Часть A. Отверстие На круглое отверстие радиуса $R_0$ в непрозрачной плоскости падает плоская монохроматическая волна с длиной волны $\lambda$ интенсивности $I_0$ параллельно оси отверстия. За плоскостью находится экран на расстоянии $L$. Считайте, что $\frac{ \sqrt{\lambda L}}{R_0} \gtrsim 1$.
Оцените радиус пятна $R$ на экране.
Оцените интенсивность $I$ в центре пятна.
Часть B. Обычная линза На линзу диаметра $D$ и фокусного расстояния $F$ падает плоская монохроматическая волна с длиной волны $\lambda$ интенсивности $I_0$ параллельно оси линзы.
Оцените минимальный достижимый радиус пятна $R_{\text{min}}$ при варьировании радиуса отверстия.
Оцените диаметр $D_F$ пятна в фокусе линзы.
Оцените интенсивность $I_F$ в фокусе линзы из энергетических соображений.
Часть С.  Уже не очень линза На идеальное параболическое зеркало параметра параболы $p$ и диаметра $D$ падает плоская монохроматическая волна с длиной волны $\lambda$ и интенсивностью $I_0$ параллельно оси зеркала. Данная
Теперь посчитайте ответ для интенсивности $I_F$ в фокусе линзы точно. Сравните с предыдущим пунктом.
Найдите фокусное $F$ расстояние зеркала.
Оцените интенсивность $I$ в фокусе зекрала.
Часть D. Почти как линза На идеальное сферическое зеркало радиусом $R = 1 м$ и диаметром $D$ посветили пучком лучей с длиной волны $\lambda = 800$ нм и с интенсивностью $I_0$ параллельно оси зеркала.
Во сколько раз изменится это значение при уменьшении длины волны в два раза?
Найдите фокусное расстояние $F$ зеркала.
Оцените размер пятна $d$ в фокальной плоскости зеркала, для двух диаметров зеркала: $D_1 = 1~см$, $D_2 = 15~см$.
Для этих двух диаметров зеркал ($D_1 = 1~см$, $D_2 = 15~см$) оцените интенсивность в фокусе.
Часть E.  Вообще не линза На дифракционную решетку с периодом $d$ и шириной щели $a$ падает нормально плоская волна. Длина волны $\lambda = d/100$, интенсивность плоской волны $I_S$. Далее под интенсивностью максимума следует понимать интенсивность плоской волны, распространяющейся в направлении максимума с номером $h$.
Как найденные в прошлом пункте интенсивности в фокусе зависят от длины волны $\lambda$?
Определите интенсивность нулевого максимума $I_0$. Выразите ответ в общем виде через $d$ и $a$. Укажите ответ для $d=3a$.
Определите интенсивность $I_h$ максимума с номером $h$. Выразите ответ в общем виде через $d$ и $a$. Укажите ответ для $d=3a$.
Какая доля энергии $\beta$ попадает во все максимумы на экране, кроме нулевого $(h≠0)$? Вычислите ответ для $d=3a$.
Какая доля энергии $\gamma$ поглощается не пропускающей частью дифракционной решеткой? Вычислите ответ для $d=3a$.
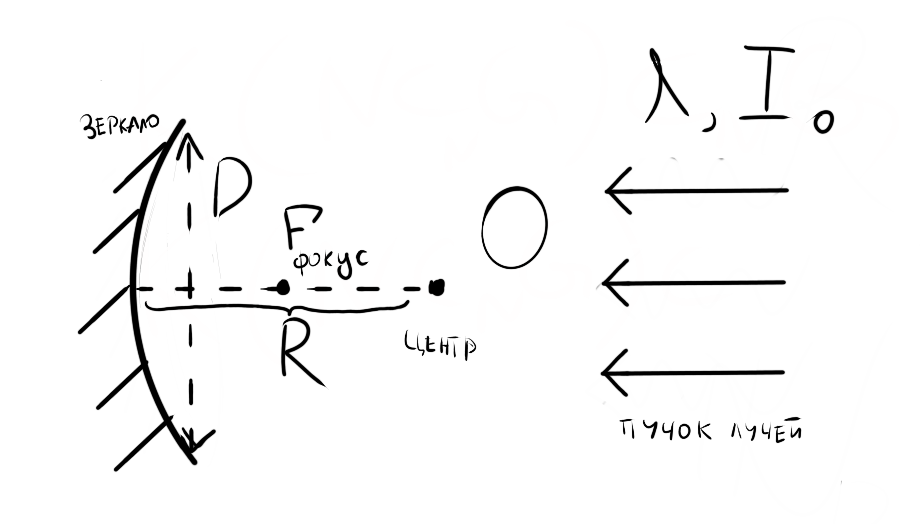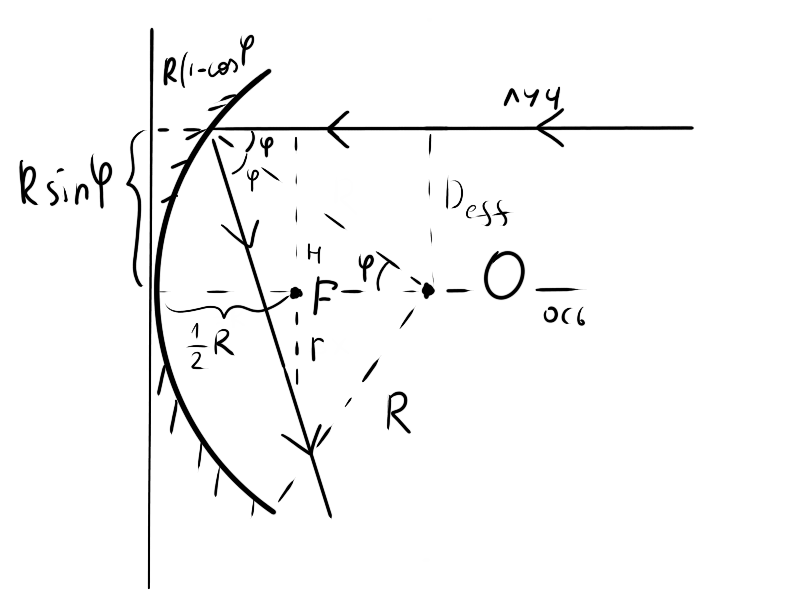
Оцените радиус пятна $R$  на экране.
Решение: Как известно, при дифракции на отверстии лучи приближённо расходятся на $\theta = \frac{\lambda}{2R_0}$. Тогда размер пятна на экране $$R \approx R_0 + L \theta = R_0 \left(1 + \frac{L \lambda}{2R_0^2} \right)$$

Оцените интенсивность $I$ в центре пятна.
Решение: Из ЗСЭ получим $I_0 \pi R_0^2 \approx I \pi R^2$. Тогда ответ $$I = I_0 \frac{1}{ \left(1 + \frac{L \lambda}{2R_0^2} \right)^2}$$

Оцените минимальный достижимый радиус пятна $R_{\text{min}}$ при варьировании радиуса отверстия.
Решение: Продифференцировав выражение для размера пятна, получим, что $R_{\text{min}}$ соответствует $R_0 = \sqrt{L \lambda /2} $. Тогда ответ $$R_{\text{min}} \approx \sqrt{2 L\lambda}$$

Оцените диаметр $D_F$ пятна в фокусе линзы.
Решение: Лучи расходятся на угол $\theta$. Расстояние до фокуса $F$. Тогда диаметр пятна $$D_F \approx 2 \theta F = 2 \frac{F\lambda}{D}.$$ Здесь считаем, что радиус первого светлого пятна определяется первым минимумом. Можно считать, что радиус первого светлого пятна в два раза меньше, чем первый минимум.

Оцените интенсивность $I_F$ в фокусе линзы из энергетических соображений.
Решение: Запишем ЗСЭ: $$I_0 \frac{\pi}{4}D^2 = I \pi R^2 = I \pi \left(\frac{F\lambda}{D}\right)^2.$$ Тогда ответ: $$I \approx I_0 \frac{D^4}{4 F^2 \lambda^2}$$

Теперь посчитайте ответ для интенсивности $I_F$ в фокусе линзы точно. Сравните с предыдущим пунктом.
Решение: Точный ответ можно посчитать при помощи зон Френеля. Пусть интенсивности $I$ и $I_0$ соответствуют амплитудам $E$ и $E_0$ соответственно. Заметим, что фокус — такая точка, что лучи проходят одинаковые пути от внешней поверности линзы до него и, соответственно, прибывают туда в фазе. Если бы линзы не было, то из отверстия из-под линзы в фокусе было бы видно $m$ зон Френеля, $\frac{1}{4}D^2 = m \lambda F$. Тогда длина спирали Френеля равна $\pi m E_0 = \frac{\pi}{4}\frac{D^2}{\lambda F} E_0$. Заметим, что когда есть линза, все волновые фронты приходят в фокус в фазе и спираль "выпрямляется". Тогда $E = E_0 \frac{\pi}{4} \frac{D^2}{\lambda F}$ и ответ: $$I = I_0 \frac{\pi^2}{16}\frac{D^4}{F^2 \lambda^2}$$ Видно, что оценка в предыдущем пункте сходится с ответом.\\ Можно получить ответ, если показать, что при некой ширине ког в фокусе линзы будет наблюдаться большая интенсивность, чем на поверхности источника.

Найдите фокусное $F$ расстояние зеркала.
Решение: Уравнения параболы , при вращении которой образуется зеркало $ y^2 = 2px$. Как известно, парабола — ГМТ точек, равноудалённых от некой прямой и точки. Пусть фокусное расстояние $F$. Тогда расстояние от точки $(0, 0)$ до прямой тоже $F$. Рассмотрим точку параболы, $x$ - координата которой равна координате фокуса. Тогда она удалена на $2F$ от прямой и от фокуса. Получаем, что $4F^2 = 2 pF$ и ответ: $$F = \frac{1}{2}p$$.

Оцените интенсивность $I$ в фокусе зекрала.
Решение: Опять запишем ЗСЭ. Оценка углового расхождения аналогична $\theta \approx \frac{\lambda}{D}$. Тогда размер пятна в фокусе $R = F \theta = \frac{F \lambda}{D} = \frac{p \lambda}{D}$. Из ЗСЭ получаем: $$I \approx I_0 \frac{D^4}{p^2 \lambda^2}$$

Во сколько раз изменится это значение при уменьшении длины волны в два раза?
Решение: То есть, $I \sim \lambda^{-2}$. Тогда при уменьшении длины волны волны в два раза интенсивность увеличивается в 4 раза.

Найдите фокусное расстояние $F$ зеркала.
Решение: Посчитаем фокусное расстояние. Из чертежа ниже видно, что оно равно $\frac{1}{2} R$

Оцените размер пятна $d$ в фокальной плоскости зеркала, для двух диаметров зеркала: $D_1 = 1~см$, $D_2 = 15~см$.
Решение: Первый эффект: дифракционное размытие. Тогда радиус пятна $r_D = \frac{\lambda R}{2D}$. Второй эффект: аберрация. Из чертежа видно, что \begin{align*} H =&\; R \sin \varphi \\ H + r =&\; R \tan{2\varphi} \left(\frac{1}{2} - (1 - \cos \varphi)\right)\\ r =&\; R \tan{2\varphi} \left(\cos \varphi - \frac{1}{2}\right) - R \sin \varphi \\ r_A \approx&\; \frac{1}{2} \varphi^{3} R = \frac{1}{2} (D/R)^3 R = \frac{D^3}{2R^2}.\\ \end{align*} Для $D_1$ реализуется дифракция. Для $D_2$ аберрация. Надо посчитать.

Для  этих двух диаметров зеркал ($D_1 = 1~см$, $D_2 = 15~см$) оцените интенсивность в фокусе.
Решение: Для дифракции считаем как раньше через энергию: $$I \left( \frac{\lambda R}{2D} \right)^2 = I_0 \frac{D^2}{4} ,$$ $$I = I_0 \frac{D^4}{\lambda^2 R^2} .$$ Для аберрации посчитаем интенсивность в центре как отношение мощности к радиусу. Возъмём в центре диск радуса $r$, в этот диск попадают лучи из зеркала диаметром $$d = (2 r R^2)^{1/3}$$. Мощность, которая собирается этим зеркалом $I_0 \pi d^2/ 4$. Интенсивность в этом диске вокруг центра: $$I = \frac{I_0 \pi (2 r R^2)^{2/3}}{4 \pi r^2} = I_0 \frac{2^{2/3}R^{4/3}}{4r^{4/3}}.$$ Видно, что в предельном переходе ответ стремится к бесконечности.

Как найденные в прошлом пункте интенсивности в фокусе зависят от длины волны $\lambda$?
Решение: Дифракция: $$ I \approx \frac{D^4}{\lambda^2} I_0$$ Второй случай: никто не знает. Но Зенькович говорит вот так: Здесь же в фокус, точнее, в ту область, в которой дифрация усредняет интенсивности попадают только те лучи, которые падали под $\varphi < \varphi_{crit}$, где$\varphi_{crit}$ — угол, при котором смещение, вызванное аберрацией, меньше, чем дифракционное отклонение: $$\frac{1}{2}\varphi_{crit}^3 R = \frac{1}{2}R \frac{\lambda}{D}$$ $$\varphi_{crit} \approx \left(\frac{\lambda}{D}\right)^{\frac{1}{3}}$$ Площадь, лучи из которой упадут на зеркало под углом, меньшим $\varphi_{crit}$, равна $\pi R^2 \varphi_{crit}^2$ Тогда запишем ЗСЭ: $$I_0 \pi R^2 \varphi_{crit}^2 = I \frac{1}{4} \pi R^2 \frac{\lambda^2}{D^2}$$ $$I \approx I_0 \left(\frac{\lambda}{D}\right)^{-\frac{4}{3}}$$ Тогда при уменьшении длины волны интенсивность увеличится в $2^\frac{4}{3} \approx 2.5$ раз. Это ответ на второй вопрос.

Определите интенсивность нулевого максимума $I_0$. Выразите ответ в общем виде через $d$ и $a$. Укажите ответ для $d=3a$.
Решение: Амплитуда падающей волны $E_S=√(I_S )$. В нулевой максимум попадают все волны, которые пропускаются щелью, причём с одинаковой фазой. Поэтому, амплитуда нулевого максимума $$E_0=a/d E_S,$$ интенсивность нулевого максимума $$I_0=(a/d)^2 I_S.$$

Определите интенсивность $I_h$ максимума с номером $h$. Выразите ответ в общем виде через $d$ и $a$. Укажите ответ для $d=3a$.
Решение: Направление на максимум $h$: $$\sin⁡φ=hλ/d.$$ Находим амплитуду максимума с номером $h$: $$E_h=\frac{E_0}{a} ∫_0^a e^{(-i 2π/λ x \sin⁡φ )} dx=\frac{E_0}{a} ∫_0^a e^{(-i 2π x/d h)} dx ∼ E_S \frac{\sin⁡(πha/d)}{πh}.$$ Тут опущена фаза, которая не важна для интенсивности. В итоге: $$I_h=E_h^2=I_S \left( \frac{ \sin⁡(πh a/d)}{ πh} \right)^2.$$

Какая доля энергии $\beta$ попадает во все максимумы на экране, кроме нулевого $(h≠0)$? Вычислите ответ для $d=3a$.
Решение: Плоская волна в плоскости решетки является источником вторичных волн. То есть непропускающая часть $d-a$ поглощает не только энергию, которая идёт в нулевой максимум, но и всё то, что рассеивалось бы во все направления. Можно показать, что дополняющая решетка рассеивает туда же и столько же, сколько и начальная. Поглощает в нулевом направлении: $$I_0=((d-a)/d)^2 I_S,$$ Поглощает во всех направлениях (и столько же попадает в реальные максимумы): $$βI_S.$$ Итого: $$1=(a/d)^2+((d-a)/d)^2+2β$$ $$β=\frac{a(d-a)}{d^2} $$

Какая доля энергии $\gamma$ поглощается не пропускающей частью дифракционной решеткой? Вычислите ответ для $d=3a$.
Решение: Поглощается решеткой: $$γ=((d-a)/d)^2+β=(d-a)/d.$$ Если что, суммарно на экран попадает доля энергии $$(a/d)^2+β=a/d,$$ Что равно $1-γ$, как и должно быть из ЗСЭ.
Темы:
T, Оптика, Волновая оптика, Дифракционная решетка, 2021, Сборы XY, Y, Интенсивность, Сферическое зеркало